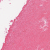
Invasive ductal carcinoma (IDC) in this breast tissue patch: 0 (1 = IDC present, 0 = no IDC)